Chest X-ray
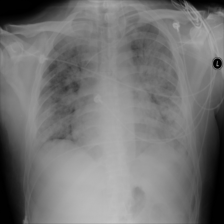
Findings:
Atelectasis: negative
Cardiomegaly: negative
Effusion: negative
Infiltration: positive
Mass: negative
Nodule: negative
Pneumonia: positive
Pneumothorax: negative
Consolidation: negative
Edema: positive
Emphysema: positive
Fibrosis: negative
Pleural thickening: negative
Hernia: negative